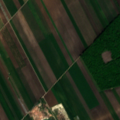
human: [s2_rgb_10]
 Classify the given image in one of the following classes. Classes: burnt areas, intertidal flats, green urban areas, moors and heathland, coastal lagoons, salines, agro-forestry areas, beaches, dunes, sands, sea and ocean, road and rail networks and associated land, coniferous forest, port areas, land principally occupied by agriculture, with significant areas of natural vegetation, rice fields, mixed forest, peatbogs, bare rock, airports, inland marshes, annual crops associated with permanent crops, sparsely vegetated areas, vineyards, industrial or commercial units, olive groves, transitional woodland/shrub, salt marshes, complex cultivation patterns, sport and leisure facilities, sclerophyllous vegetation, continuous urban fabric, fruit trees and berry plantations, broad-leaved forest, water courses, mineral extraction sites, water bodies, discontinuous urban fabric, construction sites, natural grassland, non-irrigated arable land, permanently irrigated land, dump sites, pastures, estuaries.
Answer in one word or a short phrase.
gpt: mineral extraction sites, non-irrigated arable land, broad-leaved forest